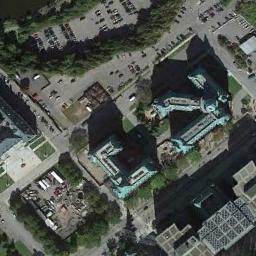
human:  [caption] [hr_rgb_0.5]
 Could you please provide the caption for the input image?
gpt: The commercial area is near a parking lot .

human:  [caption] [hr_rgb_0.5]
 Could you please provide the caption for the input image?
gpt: In a business district there are many tall buildings of different shapes and several roads with many cars  There are many cars in the open space beside the road .

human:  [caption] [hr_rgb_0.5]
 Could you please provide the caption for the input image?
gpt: A commercial area with two green buildings is surrounded by some roads and parking lots .

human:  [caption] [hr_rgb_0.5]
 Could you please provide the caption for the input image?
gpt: There are many cars on the road beside the building .

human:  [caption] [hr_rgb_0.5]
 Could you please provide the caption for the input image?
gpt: There are two buildings with green roofs beside some parking lots on a commercial area .